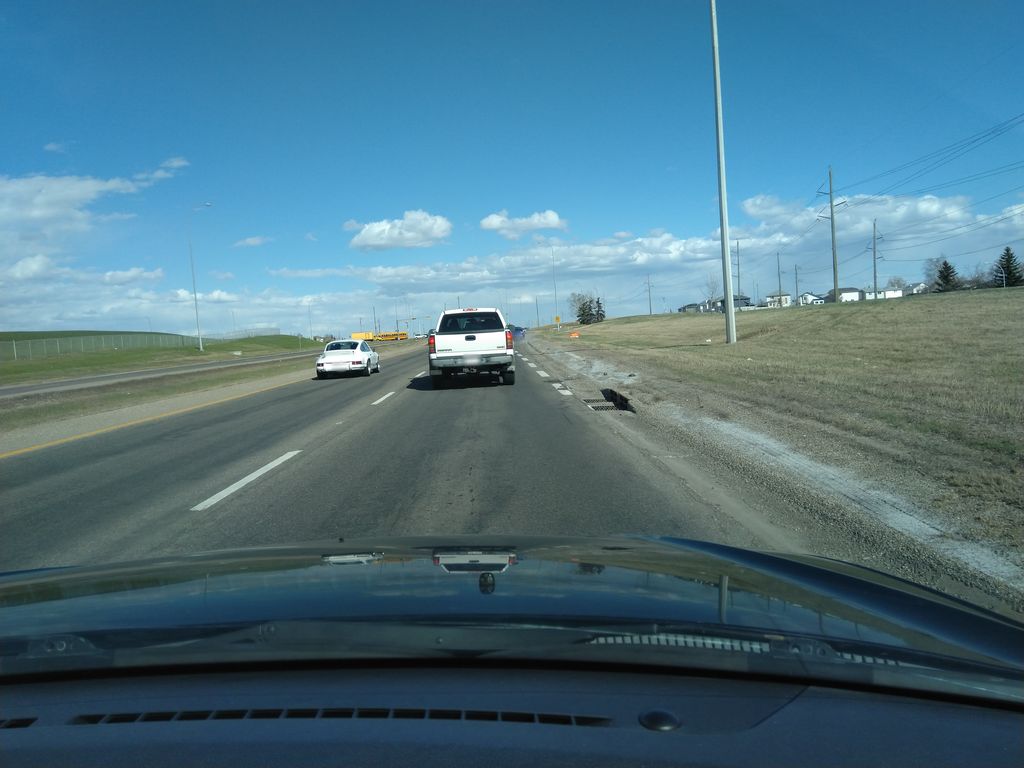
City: calgary